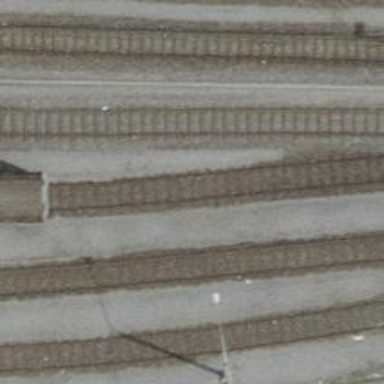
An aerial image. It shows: Single-track railway yard.